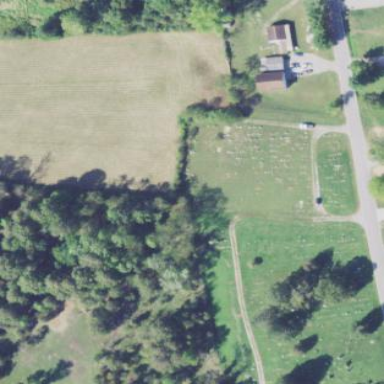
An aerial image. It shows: Grave yard.